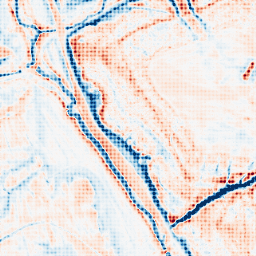
Category: edge_preserving
Decomposition family: anisotropic_diffusion
Decomposition parameters: iterations: 50
kappa: 10
gamma: 0.2
Upsampling method: sinc_blackman
Upsampling parameters: scale: 4
kernel_size: 4
Upsampling scale: 4